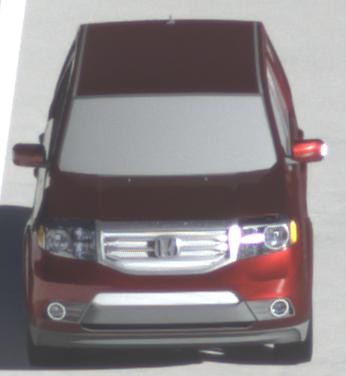
Make: Honda
Model: Pilot
Detailed model: Gen. 2 Facelift
Model produced from: 2012
Model produced until: 2015
Doors: 5
Color: red
Road condition: wet road
Daytime: sunrise or sunset
Contrast: high contrast